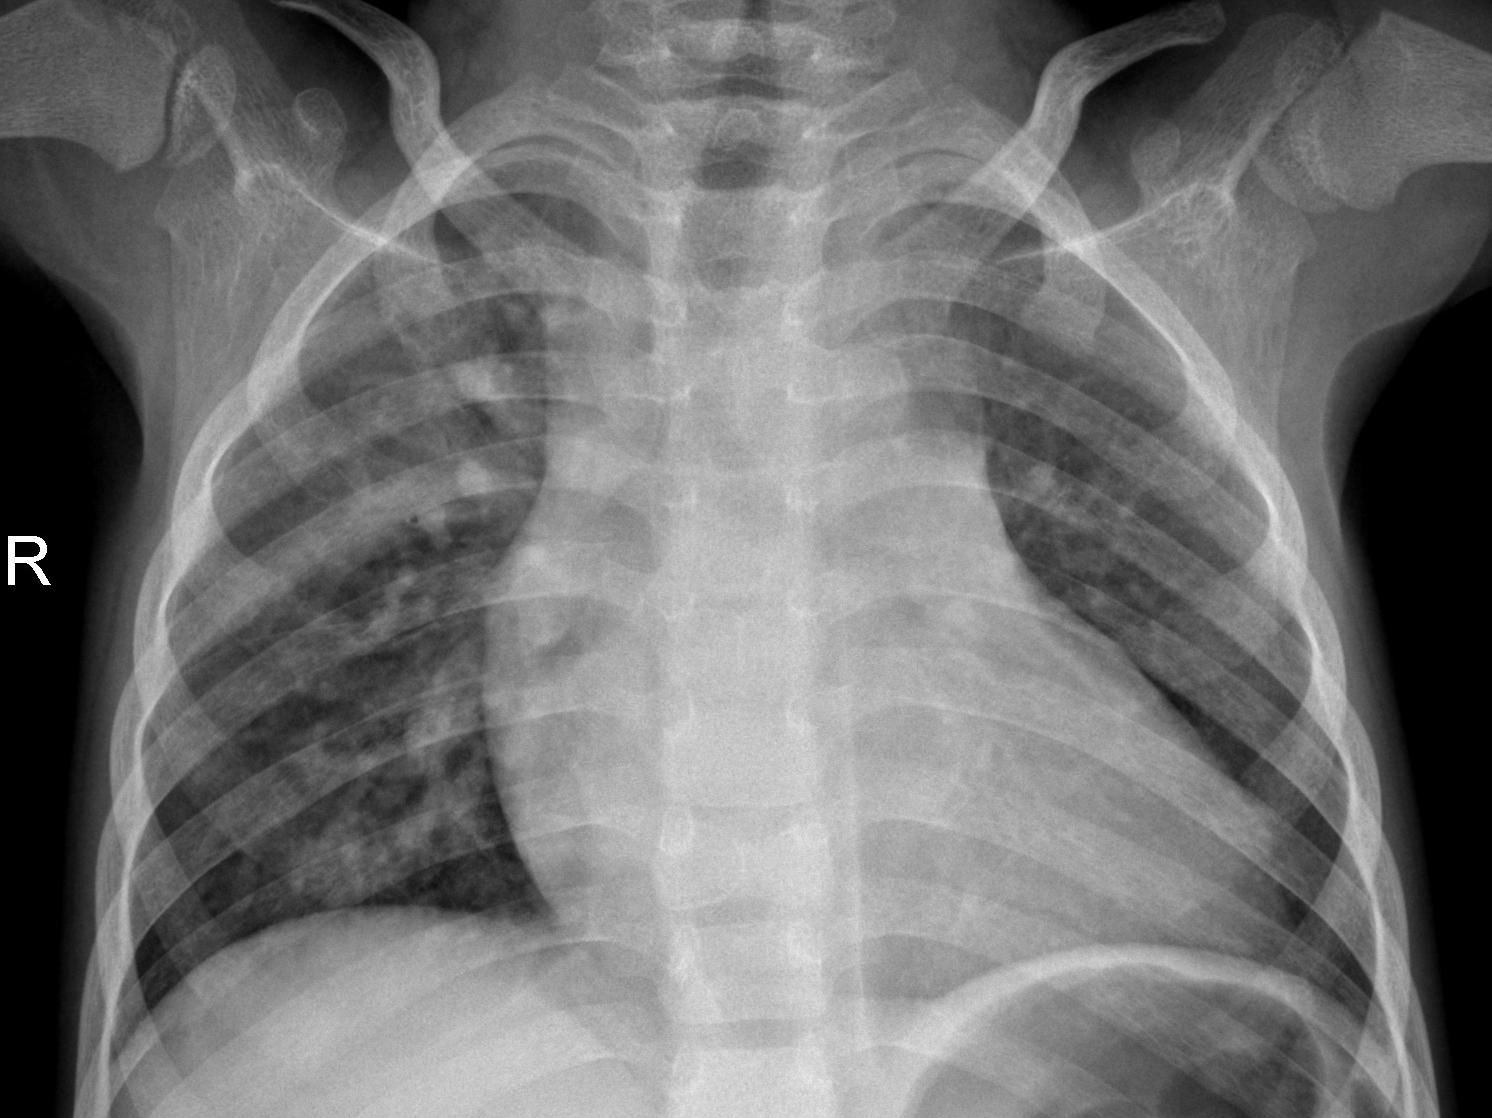
Diagnosis: PNEUMONIA